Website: walmart
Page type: address-validator
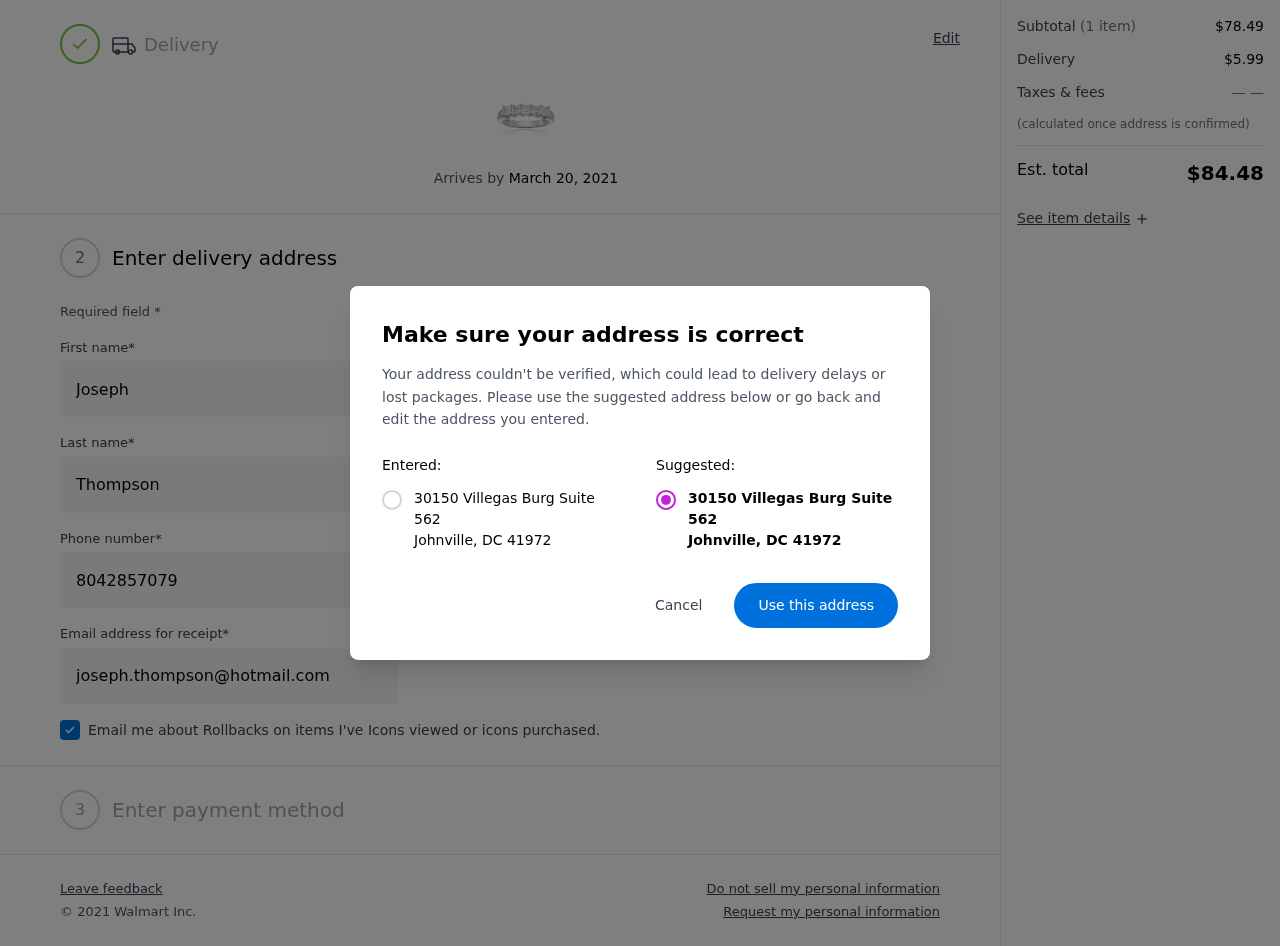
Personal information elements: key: PII_CITY
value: Johnville
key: PII_POSTCODE
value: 41972
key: PII_STATE_ABBR
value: DC
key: PII_STREET
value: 30150 Villegas Burg Suite 562
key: PII_FIRSTNAME
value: Joseph
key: PII_LASTNAME
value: Thompson
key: PII_PHONE
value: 8042857079
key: PII_EMAIL
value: joseph.thompson@hotmail.com
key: PII_GIFT_FIRSTNAME
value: John
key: PII_STATE
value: DC
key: PII_POSTCODE_FULL
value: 41972
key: PII_POSTCODE_NUMERIC
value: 41972
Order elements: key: ORDER_DELIVERY_DATE
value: March 20, 2021
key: ORDER_SUBTOTAL
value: $78.49
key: ORDER_SHIPPING_COST
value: $5.99
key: ORDER_TOTAL
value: $84.48